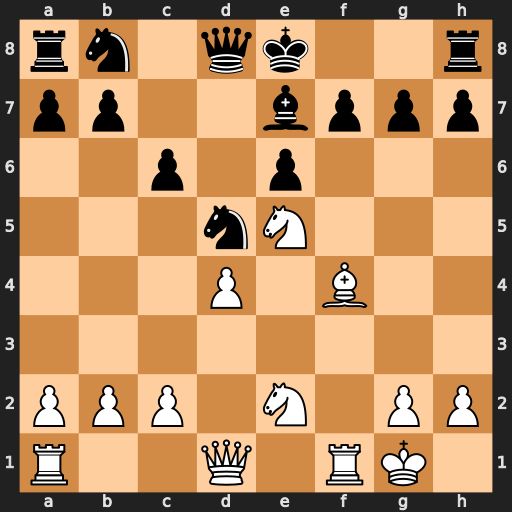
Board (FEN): rn1qk2r/pp2bppp/2p1p3/3nN3/3P1B2/8/PPP1N1PP/R2Q1RK1
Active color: w
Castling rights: kq
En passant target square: -
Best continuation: Nxf7 Kxf7 Bc7+